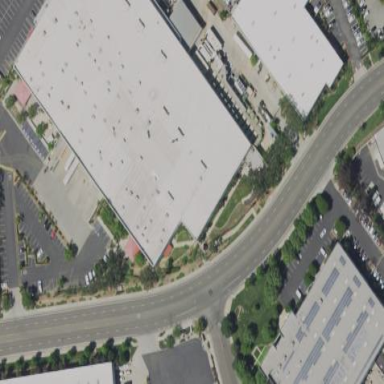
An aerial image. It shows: Warehouse.